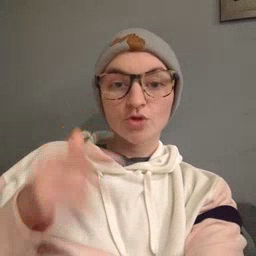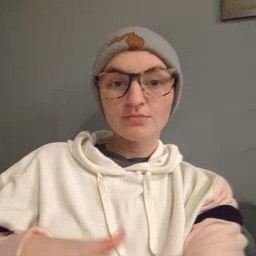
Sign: dog